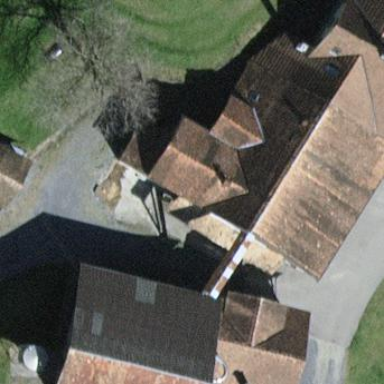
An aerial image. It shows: Farmyard area.